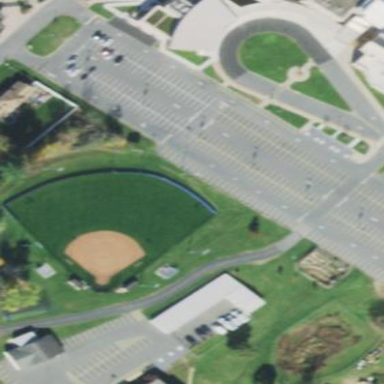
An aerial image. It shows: Baseball pitch for leisure land.